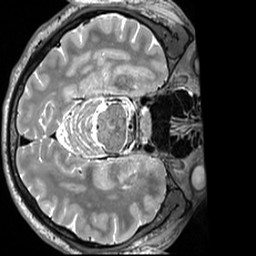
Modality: T2w
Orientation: axial
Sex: male